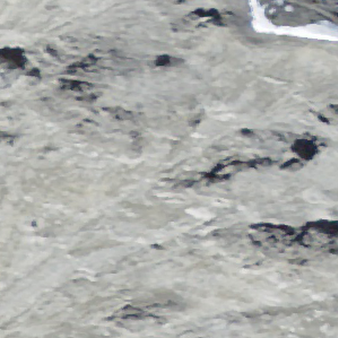
Label: other